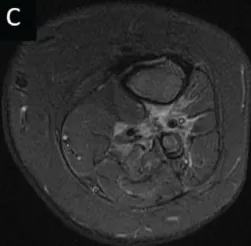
Corresponding post-chemotherapy MR images showing significant reduction of the mass lesion with minimal enhancing residual soft tissue lesion at the end of 3 months of larotrectinib (Asterix).
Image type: radiology (mri)